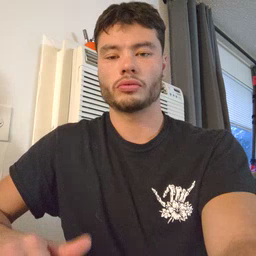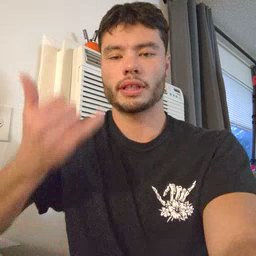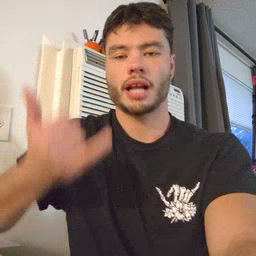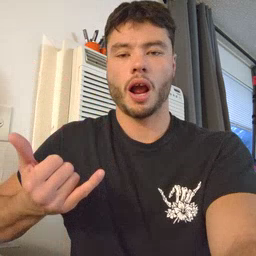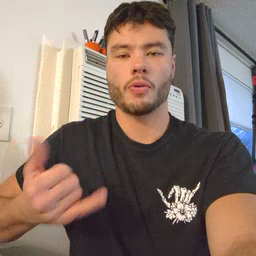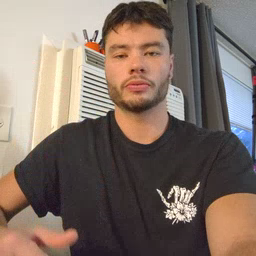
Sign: now